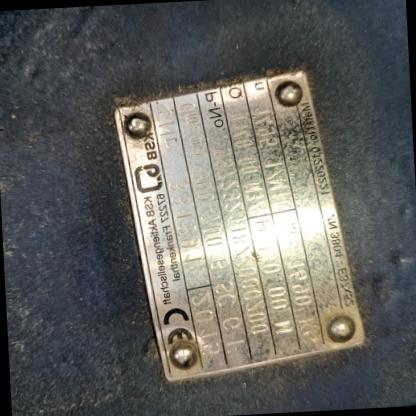
Klasa: tabliczka-znamionowa